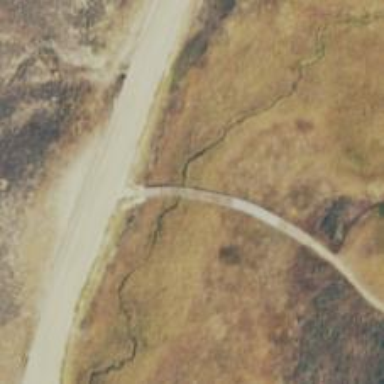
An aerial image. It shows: Track road on bridge.